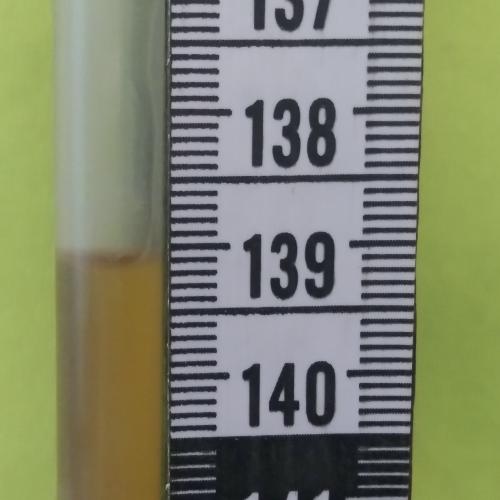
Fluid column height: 139.1 cm